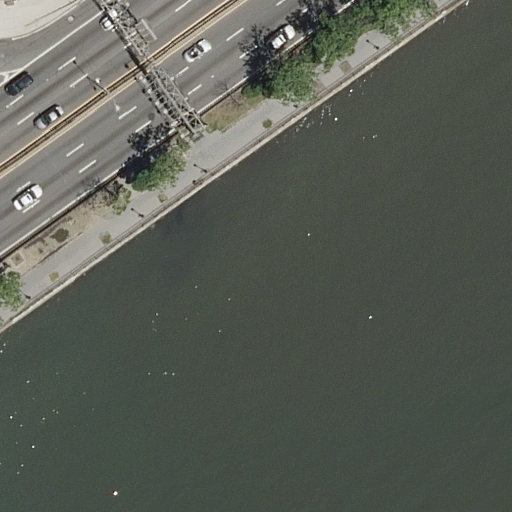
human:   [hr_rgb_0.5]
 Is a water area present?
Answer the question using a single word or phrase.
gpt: yes

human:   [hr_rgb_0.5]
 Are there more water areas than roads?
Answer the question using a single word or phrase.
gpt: no

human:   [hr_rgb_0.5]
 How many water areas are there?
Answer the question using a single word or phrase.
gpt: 1

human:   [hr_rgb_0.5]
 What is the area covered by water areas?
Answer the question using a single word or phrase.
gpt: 7507m2

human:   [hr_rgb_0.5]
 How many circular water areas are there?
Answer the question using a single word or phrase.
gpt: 0

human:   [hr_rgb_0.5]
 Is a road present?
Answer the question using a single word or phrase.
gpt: yes

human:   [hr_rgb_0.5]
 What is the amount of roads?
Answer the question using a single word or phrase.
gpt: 6

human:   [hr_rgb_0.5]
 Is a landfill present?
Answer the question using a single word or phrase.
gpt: no

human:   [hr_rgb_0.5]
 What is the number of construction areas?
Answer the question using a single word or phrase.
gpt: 0

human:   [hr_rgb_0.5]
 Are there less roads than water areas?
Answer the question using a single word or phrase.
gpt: no

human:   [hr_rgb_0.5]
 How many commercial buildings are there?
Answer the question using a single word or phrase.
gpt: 0

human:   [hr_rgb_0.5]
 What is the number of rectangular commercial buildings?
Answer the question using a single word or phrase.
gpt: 0

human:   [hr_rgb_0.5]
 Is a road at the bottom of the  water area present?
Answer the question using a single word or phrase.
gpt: no

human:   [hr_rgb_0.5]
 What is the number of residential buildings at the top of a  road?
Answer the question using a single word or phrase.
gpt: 0

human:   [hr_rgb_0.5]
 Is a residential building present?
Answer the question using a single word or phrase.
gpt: no

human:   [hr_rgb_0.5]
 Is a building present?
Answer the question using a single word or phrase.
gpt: no

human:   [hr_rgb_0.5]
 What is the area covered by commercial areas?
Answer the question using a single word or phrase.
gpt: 0m2

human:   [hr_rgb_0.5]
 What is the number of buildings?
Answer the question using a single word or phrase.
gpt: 0

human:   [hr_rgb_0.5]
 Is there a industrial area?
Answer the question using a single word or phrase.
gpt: no

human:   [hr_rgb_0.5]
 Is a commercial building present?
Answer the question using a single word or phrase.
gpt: no

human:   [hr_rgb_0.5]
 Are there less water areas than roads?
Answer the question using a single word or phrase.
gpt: yes

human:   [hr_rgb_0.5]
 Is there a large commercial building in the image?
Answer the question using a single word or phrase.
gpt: no

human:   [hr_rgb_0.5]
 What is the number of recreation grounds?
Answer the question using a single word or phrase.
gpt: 0

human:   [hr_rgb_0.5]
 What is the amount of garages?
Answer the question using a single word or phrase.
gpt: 0

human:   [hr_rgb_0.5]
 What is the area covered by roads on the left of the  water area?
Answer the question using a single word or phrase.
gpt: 0m2

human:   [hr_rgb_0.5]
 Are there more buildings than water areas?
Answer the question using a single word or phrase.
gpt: no

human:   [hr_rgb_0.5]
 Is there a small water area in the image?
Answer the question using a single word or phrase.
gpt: no

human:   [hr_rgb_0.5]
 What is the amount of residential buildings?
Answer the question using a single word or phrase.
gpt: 0

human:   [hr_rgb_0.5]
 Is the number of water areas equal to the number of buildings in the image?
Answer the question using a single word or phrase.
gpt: no

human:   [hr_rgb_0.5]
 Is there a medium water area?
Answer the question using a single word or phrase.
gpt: no

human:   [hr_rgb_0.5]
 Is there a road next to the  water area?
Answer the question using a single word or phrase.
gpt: yes

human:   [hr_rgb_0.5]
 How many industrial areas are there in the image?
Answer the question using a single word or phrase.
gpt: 0

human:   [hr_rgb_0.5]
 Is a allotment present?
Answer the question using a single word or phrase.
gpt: no

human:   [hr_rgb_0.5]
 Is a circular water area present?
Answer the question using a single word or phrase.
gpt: no

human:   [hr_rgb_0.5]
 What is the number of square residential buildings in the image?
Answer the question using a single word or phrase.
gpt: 0

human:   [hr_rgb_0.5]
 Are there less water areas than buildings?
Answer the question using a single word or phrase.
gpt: no

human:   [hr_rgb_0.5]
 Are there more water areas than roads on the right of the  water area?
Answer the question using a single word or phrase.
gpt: yes

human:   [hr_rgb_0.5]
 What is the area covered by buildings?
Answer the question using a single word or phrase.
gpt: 0m2

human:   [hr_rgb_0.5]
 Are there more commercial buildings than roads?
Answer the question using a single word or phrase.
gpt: no

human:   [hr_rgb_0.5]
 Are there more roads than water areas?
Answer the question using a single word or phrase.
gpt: yes

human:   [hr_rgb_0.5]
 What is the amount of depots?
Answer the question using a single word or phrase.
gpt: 0

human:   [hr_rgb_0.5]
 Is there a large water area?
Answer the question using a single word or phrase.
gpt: yes

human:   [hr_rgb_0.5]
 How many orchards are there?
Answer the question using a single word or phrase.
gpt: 0

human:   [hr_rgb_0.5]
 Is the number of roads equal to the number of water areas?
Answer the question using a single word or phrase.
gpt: no

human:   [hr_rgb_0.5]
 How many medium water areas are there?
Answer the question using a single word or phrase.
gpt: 0

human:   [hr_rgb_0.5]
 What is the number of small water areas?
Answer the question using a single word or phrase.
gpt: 0

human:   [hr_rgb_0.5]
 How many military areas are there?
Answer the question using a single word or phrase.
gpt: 0

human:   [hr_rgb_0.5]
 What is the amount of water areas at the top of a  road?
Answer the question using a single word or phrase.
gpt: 0

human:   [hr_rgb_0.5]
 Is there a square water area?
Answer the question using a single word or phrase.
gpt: no

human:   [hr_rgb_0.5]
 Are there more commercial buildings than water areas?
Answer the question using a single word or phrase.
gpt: no

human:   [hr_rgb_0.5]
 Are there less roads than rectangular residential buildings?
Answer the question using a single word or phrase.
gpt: no

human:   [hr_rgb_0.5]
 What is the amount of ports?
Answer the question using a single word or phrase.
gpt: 0

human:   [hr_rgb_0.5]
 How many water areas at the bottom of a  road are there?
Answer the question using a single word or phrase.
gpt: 0

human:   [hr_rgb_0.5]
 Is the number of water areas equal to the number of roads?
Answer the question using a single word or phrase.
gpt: no

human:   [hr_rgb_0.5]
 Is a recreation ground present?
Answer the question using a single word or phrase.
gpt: no

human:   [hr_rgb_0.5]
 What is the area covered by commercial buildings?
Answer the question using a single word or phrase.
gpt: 0m2

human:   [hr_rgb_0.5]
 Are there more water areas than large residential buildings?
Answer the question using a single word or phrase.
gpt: yes

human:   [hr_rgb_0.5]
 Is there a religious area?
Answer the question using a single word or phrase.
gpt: no

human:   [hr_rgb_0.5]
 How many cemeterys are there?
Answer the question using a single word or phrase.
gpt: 0

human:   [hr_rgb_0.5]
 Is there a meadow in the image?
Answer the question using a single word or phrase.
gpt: no

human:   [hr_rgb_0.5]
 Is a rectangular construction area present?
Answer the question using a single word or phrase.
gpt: no

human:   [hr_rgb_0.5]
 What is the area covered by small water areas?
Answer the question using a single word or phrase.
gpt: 0m2

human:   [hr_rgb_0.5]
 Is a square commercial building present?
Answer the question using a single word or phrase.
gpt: no

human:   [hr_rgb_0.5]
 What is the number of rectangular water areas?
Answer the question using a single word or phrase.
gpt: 0